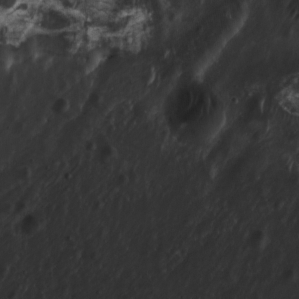
Label: non_frost